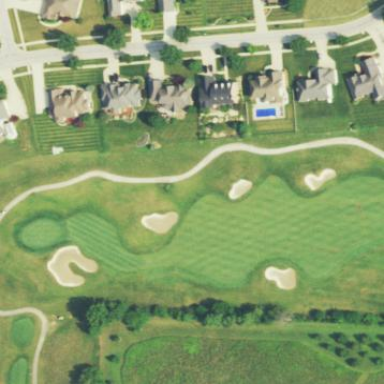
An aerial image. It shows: Well-maintained grassy golf fairway for the sport of golf.